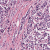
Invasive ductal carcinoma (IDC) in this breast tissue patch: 1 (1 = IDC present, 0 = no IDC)